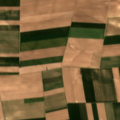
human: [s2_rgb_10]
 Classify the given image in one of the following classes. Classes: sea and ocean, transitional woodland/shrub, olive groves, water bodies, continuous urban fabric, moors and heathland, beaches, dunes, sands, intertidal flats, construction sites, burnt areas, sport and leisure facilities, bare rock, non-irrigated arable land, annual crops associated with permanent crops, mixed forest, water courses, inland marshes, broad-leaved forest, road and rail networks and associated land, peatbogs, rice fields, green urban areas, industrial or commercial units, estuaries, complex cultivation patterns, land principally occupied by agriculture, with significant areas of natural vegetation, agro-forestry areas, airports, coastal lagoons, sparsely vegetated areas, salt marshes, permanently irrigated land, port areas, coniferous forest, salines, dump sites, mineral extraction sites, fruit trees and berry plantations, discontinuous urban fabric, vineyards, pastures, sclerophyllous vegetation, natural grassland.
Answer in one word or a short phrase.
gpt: non-irrigated arable land